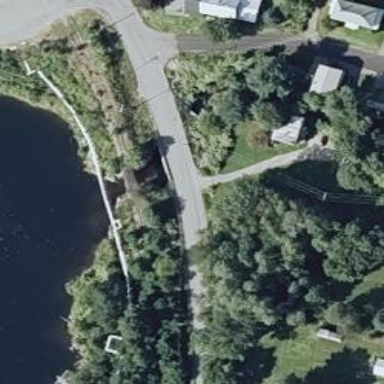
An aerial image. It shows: Path that crosses abandoned railway on bridge.